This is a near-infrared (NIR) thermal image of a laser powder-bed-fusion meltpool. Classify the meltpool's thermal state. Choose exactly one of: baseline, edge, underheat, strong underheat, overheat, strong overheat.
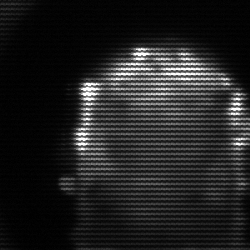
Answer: baseline